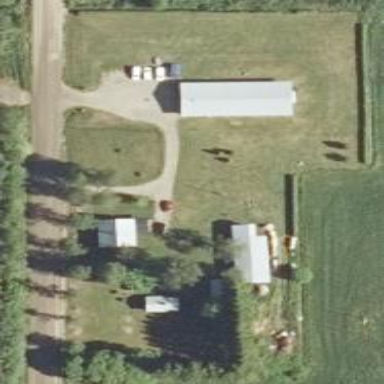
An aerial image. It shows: Farmyard area.